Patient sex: F
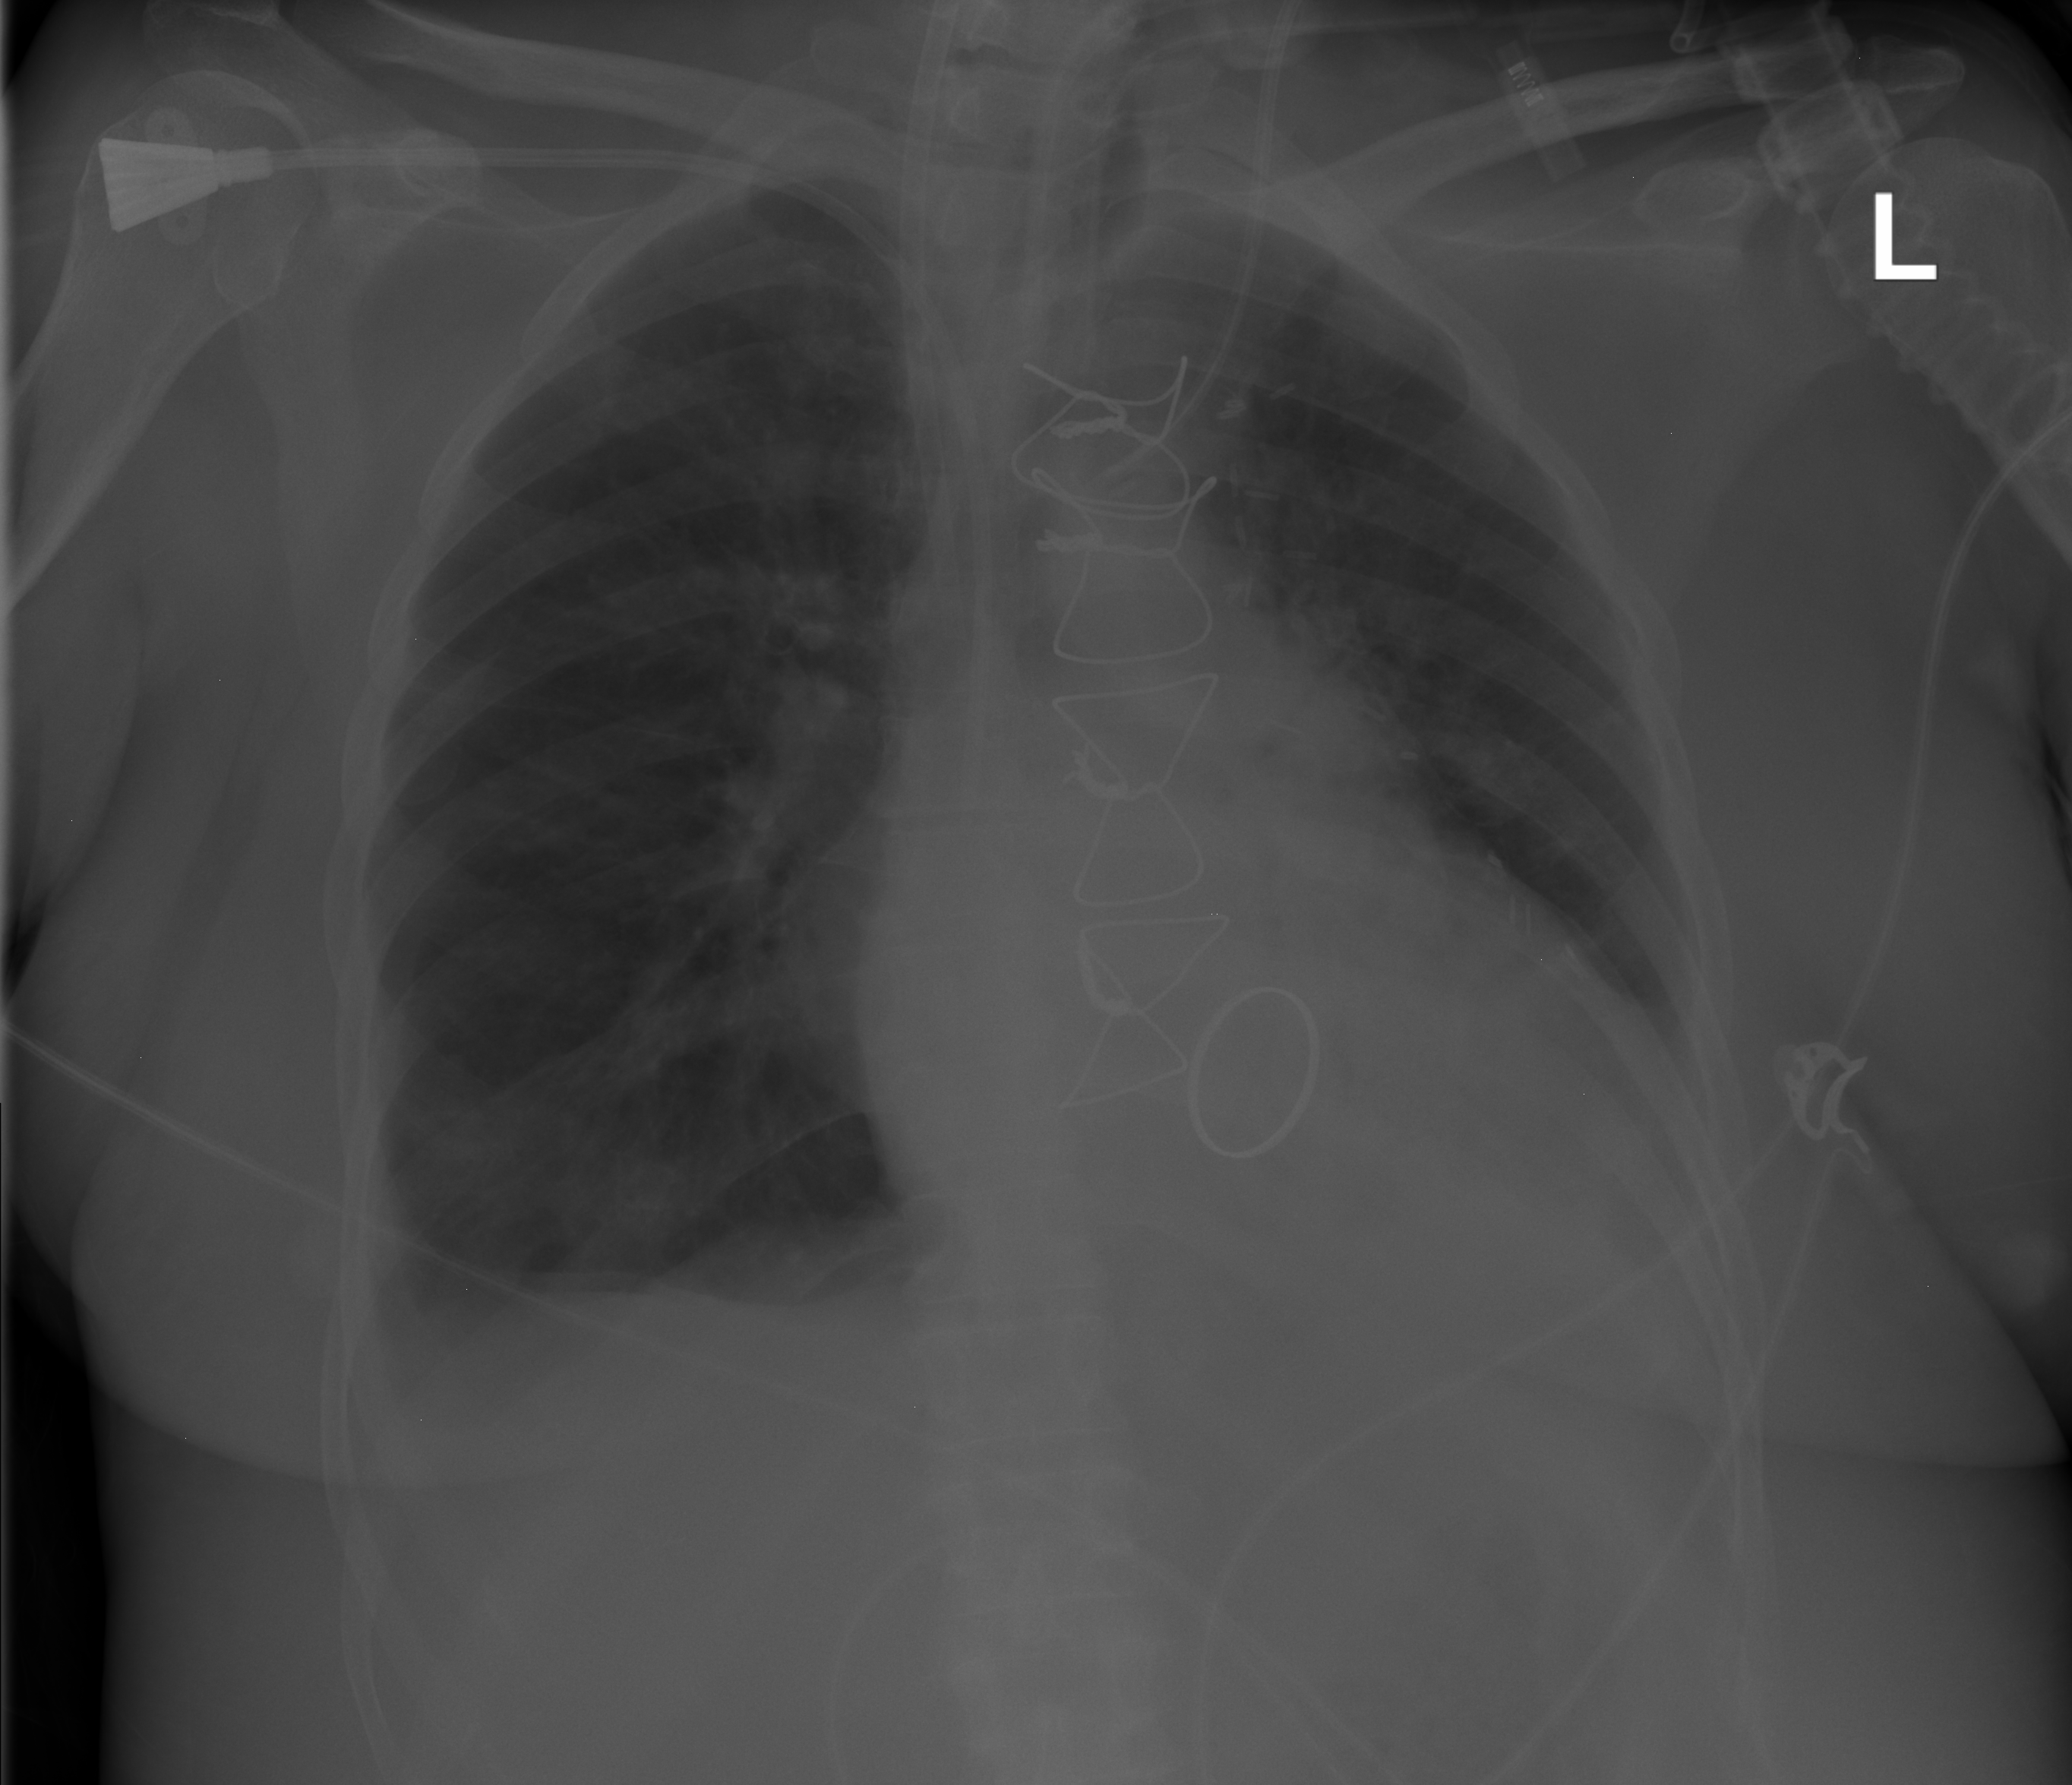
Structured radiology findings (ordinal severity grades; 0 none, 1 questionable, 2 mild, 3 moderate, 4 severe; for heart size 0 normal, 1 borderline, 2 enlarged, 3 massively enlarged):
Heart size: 2
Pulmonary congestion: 2
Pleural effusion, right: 2
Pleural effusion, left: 2
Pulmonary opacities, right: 0
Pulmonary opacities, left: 0
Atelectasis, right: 2
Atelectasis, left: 2